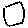
Label: square